Interaction volume radius: 5 \u00c5
Interaction volume height: 10 \u00c5
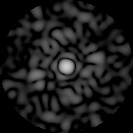
Disorder parameter: 0.8491